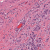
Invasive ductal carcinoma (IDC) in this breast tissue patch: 1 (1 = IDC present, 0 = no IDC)